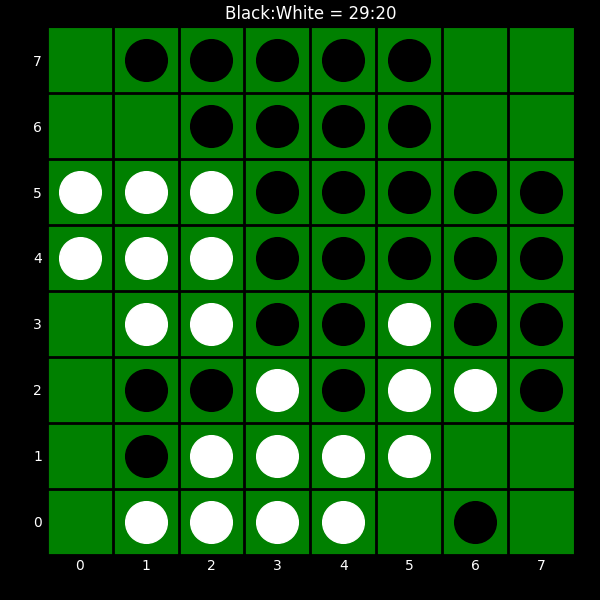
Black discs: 29
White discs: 20